Question: I have been trying to generate graph that looks like

This is what I have so far:
'''
import numpy as np
import matplotlib.pyplot as plt
from scipy.optimize import curve_fit
def rayleightest(t, f):
pi = np.pi
n = 528
z = (1.0/n)*((np.sum(np.cos(2.0*pi*f*t)))**2+(np.sum(np.sin(2.0*pi*f*t)))**2)
return z
def main():
file = 'Rayleighdata.dat'
t0 = np.loadtxt(file, usecols=(0,))
t = np.array(t0)
Pmax = 90
Pmin = 1.5
fmin = 1/Pmax
fmax = 1/Pmin
t1 = 1.08
tn = 359.393
T = tn - t1
f0 = 1/T
OFAC = 2.245
fstep = f0/OFAC
M = int((fmax-fmin)/fstep)
j = 2348
fj = fmin + j*fstep
fk = np.arange(fmin, fmax, fstep)
f = np.array(fk)
list1 = list(map(rayleightest,t,f))
x = np.linspace(fmin, fmax, fstep)
plt.plot(x, list1, marker='o', linestyle='--', label='data')
plt.legend()
plt.show()
if __name__ == "__main__":
main()
'''
Now if I print list1, I got full list of only one number. Why is that? Before that I got float64 error if I use sum instead of np.sum.
I just don't know how to call that rayleightest function and iterate through all numbers (n=528) from file with every frequency.
If I just call
'''
z = rayleightest(t, f)
'''
I only got first answer with 't1'.
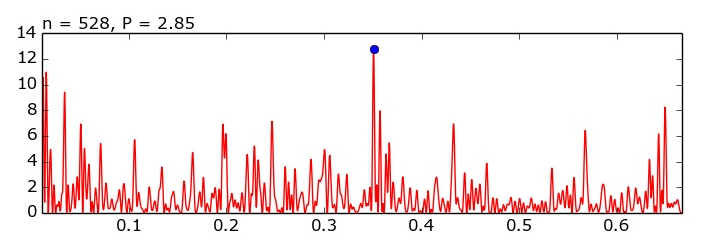
Answer: Your 'main()' function contains 'list1 = list(map(rayleightest,t,f))'. This is how you get one answer per pair of values in 't' and 'f' and got a bunch of values as a result. In other words the code computes 'rayleightest(t[0], f[0])', then 'rayleightest(t[1], f[1])', and so on.
When you use the code 'z = rayleightest(t, f)' you pass 2 numpy arrays instead of 2 numbers. The result is a single value because the formula in 'rayleightest()' contains 'np.sum()' - you sum up all the values in arrays in a single value.
So the formula is the reason why you get single value for different input data. It is up to you to answer the question if this is expected behavior of the calculation process.
Now to the question why you get the same values in the list in the first case. Because for every pair of numbers you basically compute 'sin(x * y) ** 2 + cos(x * y) ** 2' which is always '1' so 'z' in 'rayleightest' equals to just '1 / n'.
Now when you have provided the original formula you try to implement with the code it became more clear what the problem actually is.
Modifications I've made:
(1) 'list1 = [rayleightest(t, val) for val in f]'
(2) 'x = np.arange(fmin, fmax, fstep)'
(3) 'plt.plot(x, list1, 'r-', label='data')'
Result I get:
<URL>